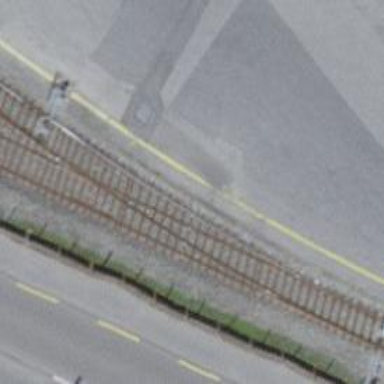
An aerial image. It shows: Railway yard with one track.